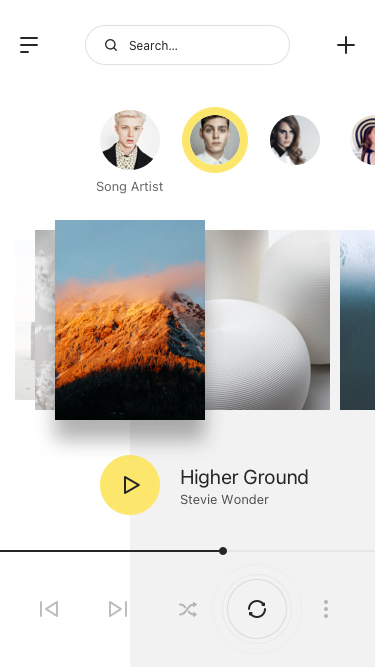
Text in this UI design:
Higher Ground
Stevie Wonder
Song Artist